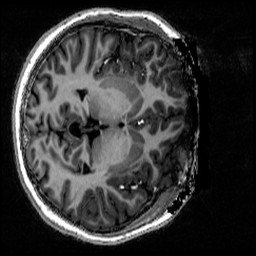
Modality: T1w
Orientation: axial
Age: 18
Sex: female